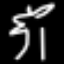
Label: palm tree